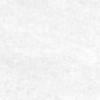
Label: no_change